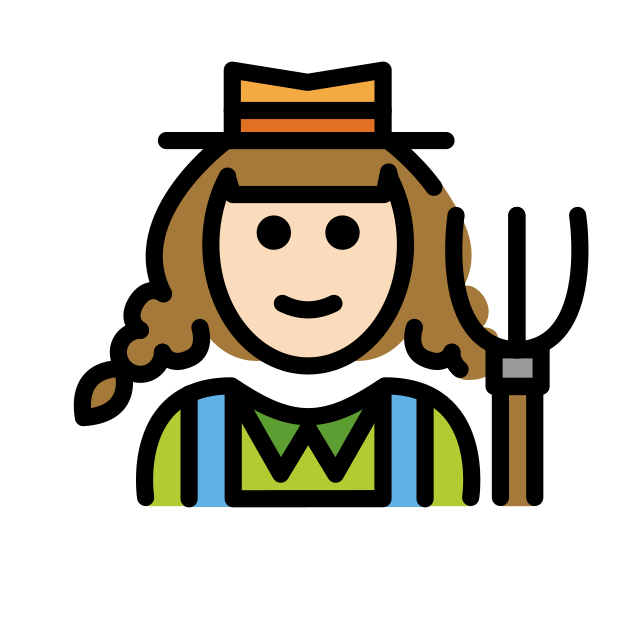
woman farmer: light skin tone